Question: I have 2 datagridview .I want to change width of a column of datagriview while I'm changing the width of a column of the other datagridview with the mouse.
I tried this code but it doesn't work.
'''
Private Sub DataGridView1_ColumnMinimumWidthChanged(sender As Object, e As System.Windows.Forms.DataGridViewColumnEventArgs) Handles DataGridView1.ColumnMinimumWidthChanged
HeaderGrid.Columns(e.Column.Index).Width = e.Column.Width
End Sub
'''
I edited my code by adding a mouseleave event and it works but not properly.
'''
Private Sub DataGridView1_MouseLeave(sender As Object, e As System.EventArgs) Handles DataGridView1.MouseLeave
Dim c As DataGridViewColumn = DataGridView1.Columns(DataGridView1.CurrentCell.ColumnIndex)
Dim h As DataGridViewColumn = HeaderGrid.Columns(DataGridView1.CurrentCell.ColumnIndex)
h.Width = c.Width
End Sub
'''

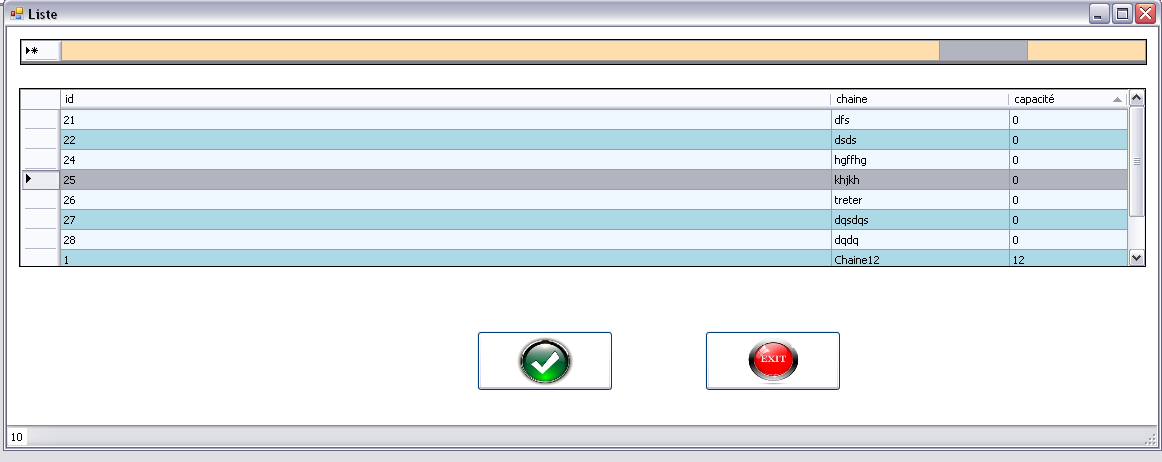
Answer: I resolved the problem by using another event:
'''
Private Sub DataGridView1_CellMouseLeave(sender As Object, e As System.Windows.Forms.DataGridViewCellEventArgs) Handles DataGridView1.CellMouseLeave
If e.ColumnIndex <> -1 And HeaderGrid.ColumnCount <> 0 Then
Dim c As DataGridViewColumn = DataGridView1.Columns(e.ColumnIndex)
Dim h As DataGridViewColumn = HeaderGrid.Columns(e.ColumnIndex)
h.Width = c.Width
End If
End Sub
'''